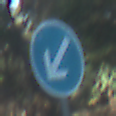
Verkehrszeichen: VorgeschriebeneVorbeifahrtLinks
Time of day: MorningAfternoon
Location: Outdoor (Nature)
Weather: Clear
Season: NotSpecified
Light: Natural